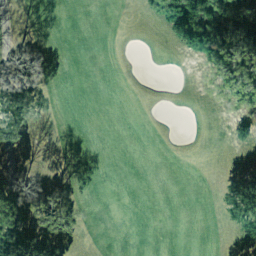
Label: golfcourse